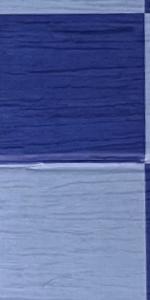
Label: Empty